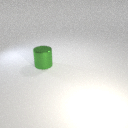
large green metal cylinder